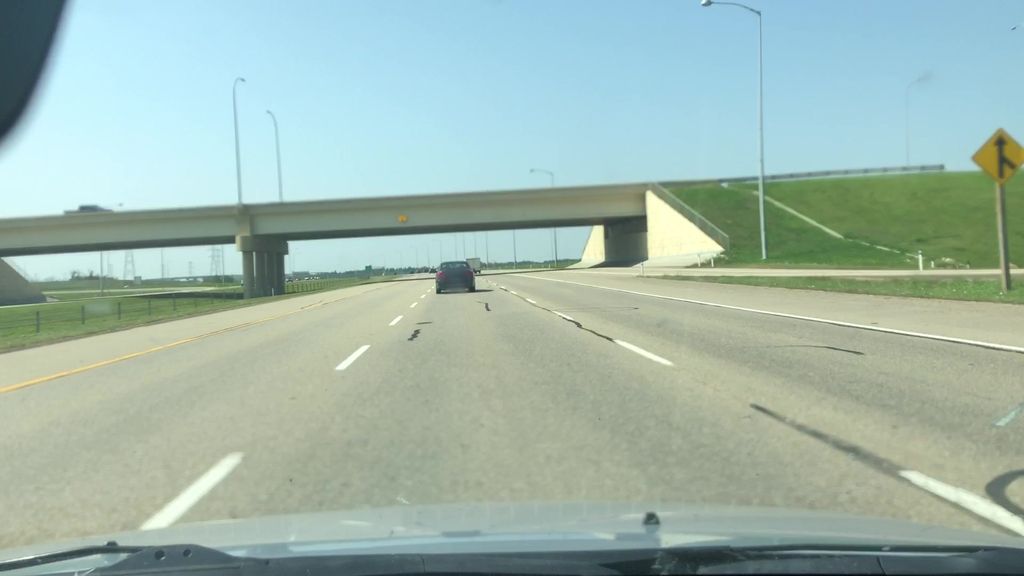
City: edmonton